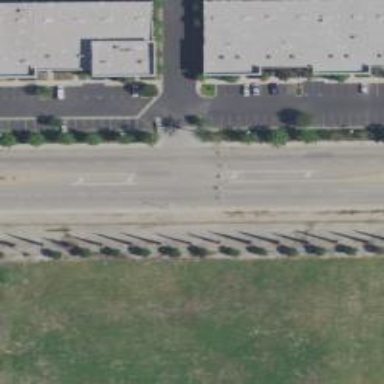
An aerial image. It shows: Secondary road with asphalt surface.